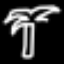
Label: palm tree